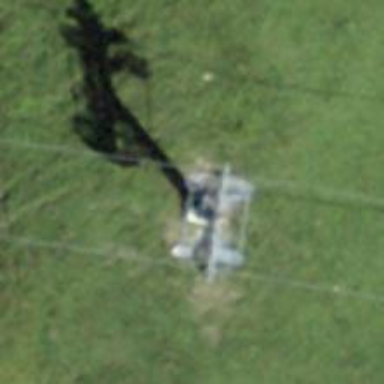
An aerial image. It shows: Pylon for aerialway.